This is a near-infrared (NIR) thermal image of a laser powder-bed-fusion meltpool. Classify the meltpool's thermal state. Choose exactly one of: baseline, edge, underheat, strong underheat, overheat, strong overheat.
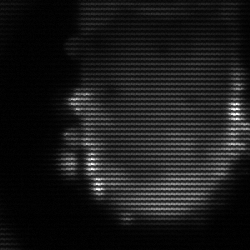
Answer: baseline